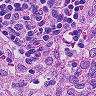
Metastatic tissue present: no